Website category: auto
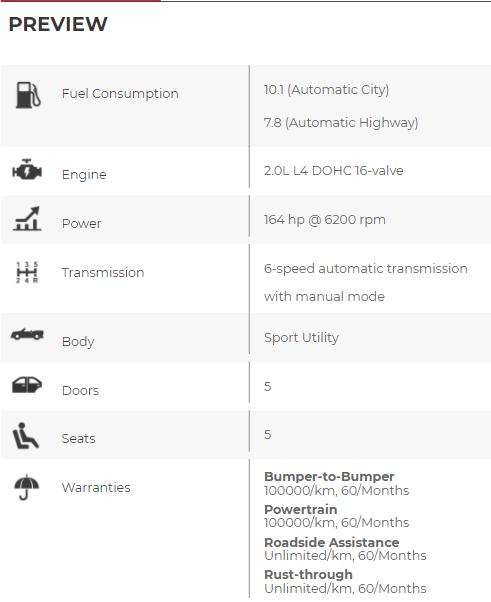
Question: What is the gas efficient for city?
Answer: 10.1 (Automatic City)

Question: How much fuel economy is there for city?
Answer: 10.1 (Automatic City)

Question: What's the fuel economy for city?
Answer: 10.1 (Automatic City)

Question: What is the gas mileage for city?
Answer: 10.1 (Automatic City)

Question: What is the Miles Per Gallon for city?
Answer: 10.1 (Automatic City)

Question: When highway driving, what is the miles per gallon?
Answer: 7.8 (Automatic Highway)

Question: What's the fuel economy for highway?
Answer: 7.8 (Automatic Highway)

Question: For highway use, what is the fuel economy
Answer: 7.8 (Automatic Highway)

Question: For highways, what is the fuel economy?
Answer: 7.8 (Automatic Highway)

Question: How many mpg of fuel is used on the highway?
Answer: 7.8 (Automatic Highway)

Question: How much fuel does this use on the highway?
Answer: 7.8 (Automatic Highway)

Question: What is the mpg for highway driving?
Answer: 7.8 (Automatic Highway)

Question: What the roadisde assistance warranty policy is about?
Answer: Unlimited/km, 60/Months

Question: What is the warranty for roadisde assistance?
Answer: Unlimited/km, 60/Months

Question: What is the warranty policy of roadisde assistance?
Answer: Unlimited/km, 60/Months

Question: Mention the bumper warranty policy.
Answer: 100000/km, 60/Months

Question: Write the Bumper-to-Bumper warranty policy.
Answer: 100000/km, 60/Months

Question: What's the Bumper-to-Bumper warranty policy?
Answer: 100000/km, 60/Months

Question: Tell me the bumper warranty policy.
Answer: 100000/km, 60/Months

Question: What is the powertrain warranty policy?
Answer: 100000/km, 60/Months

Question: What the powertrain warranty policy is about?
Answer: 100000/km, 60/Months

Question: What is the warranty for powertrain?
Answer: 100000/km, 60/Months